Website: macys
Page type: gifting
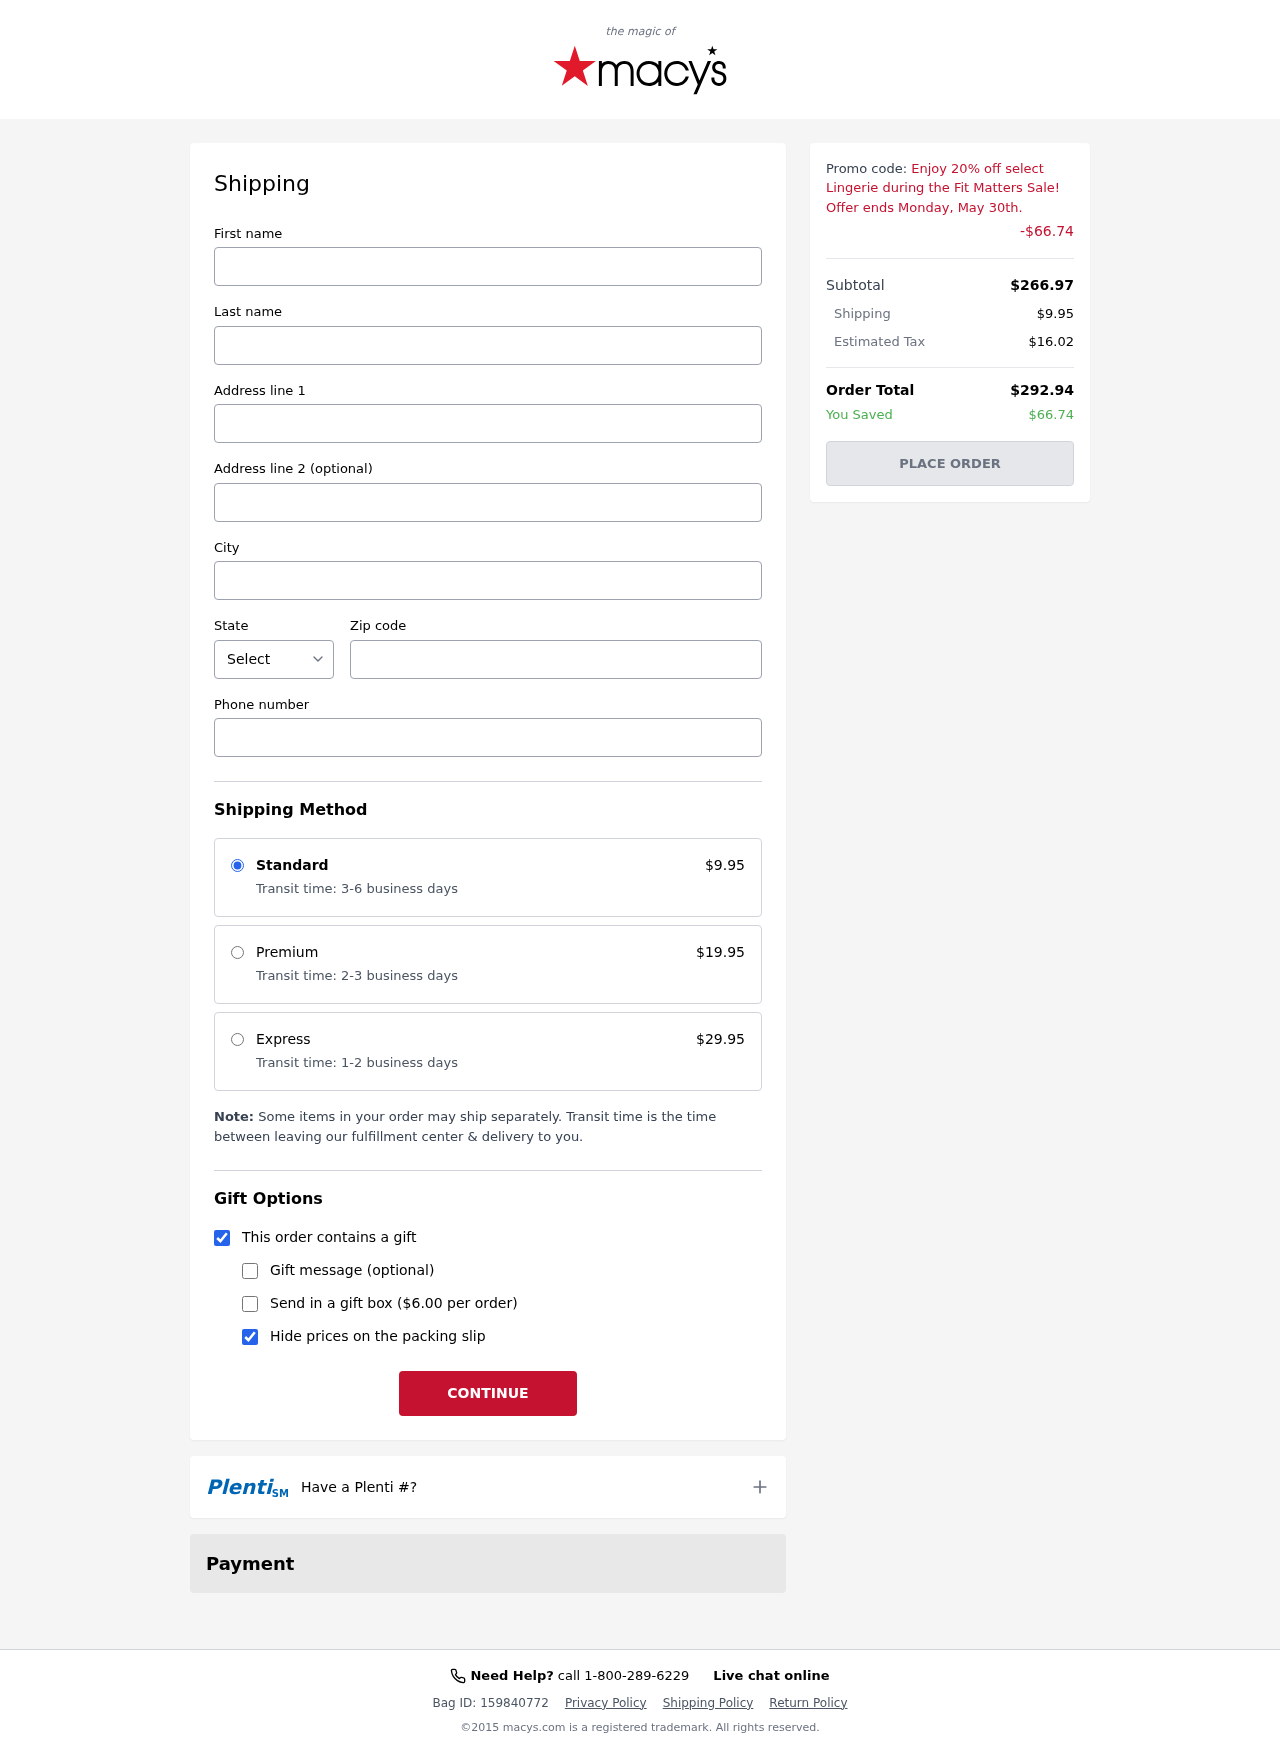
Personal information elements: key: PII_CITY
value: Lake Mark
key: PII_FIRSTNAME
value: Brandon
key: PII_LASTNAME
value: Olsen
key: PII_PHONE
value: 9959726343
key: PII_POSTCODE
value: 80372
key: PII_STATE_ABBR
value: NH
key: PII_STREET
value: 743 Emily Pike Suite 292
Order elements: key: ORDER_SHIPPING_COST
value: $9.95
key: ORDER_DISCOUNT
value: -$66.74
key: ORDER_SUBTOTAL
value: $266.97
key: ORDER_TAX
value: $16.02
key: ORDER_TOTAL
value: $292.94
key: ORDER_SAVINGS
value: $66.74